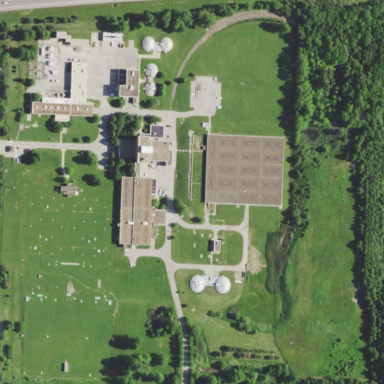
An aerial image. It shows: Man-made water works facility.